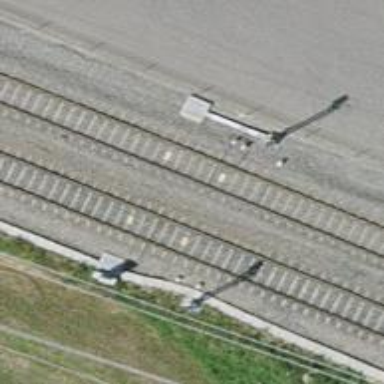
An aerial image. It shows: Railway signal.